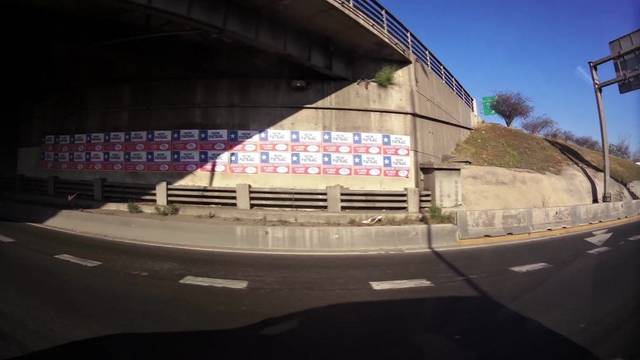
Region: Chile
Coordinates: -33.446, -70.778